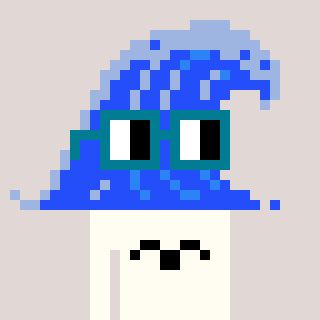
a pixel art character with square dark green glasses, a wave-shaped head and a grayscale-colored body on a warm background